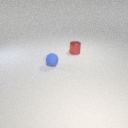
small blue rubber sphere to the left of small red metal cylinder